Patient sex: M
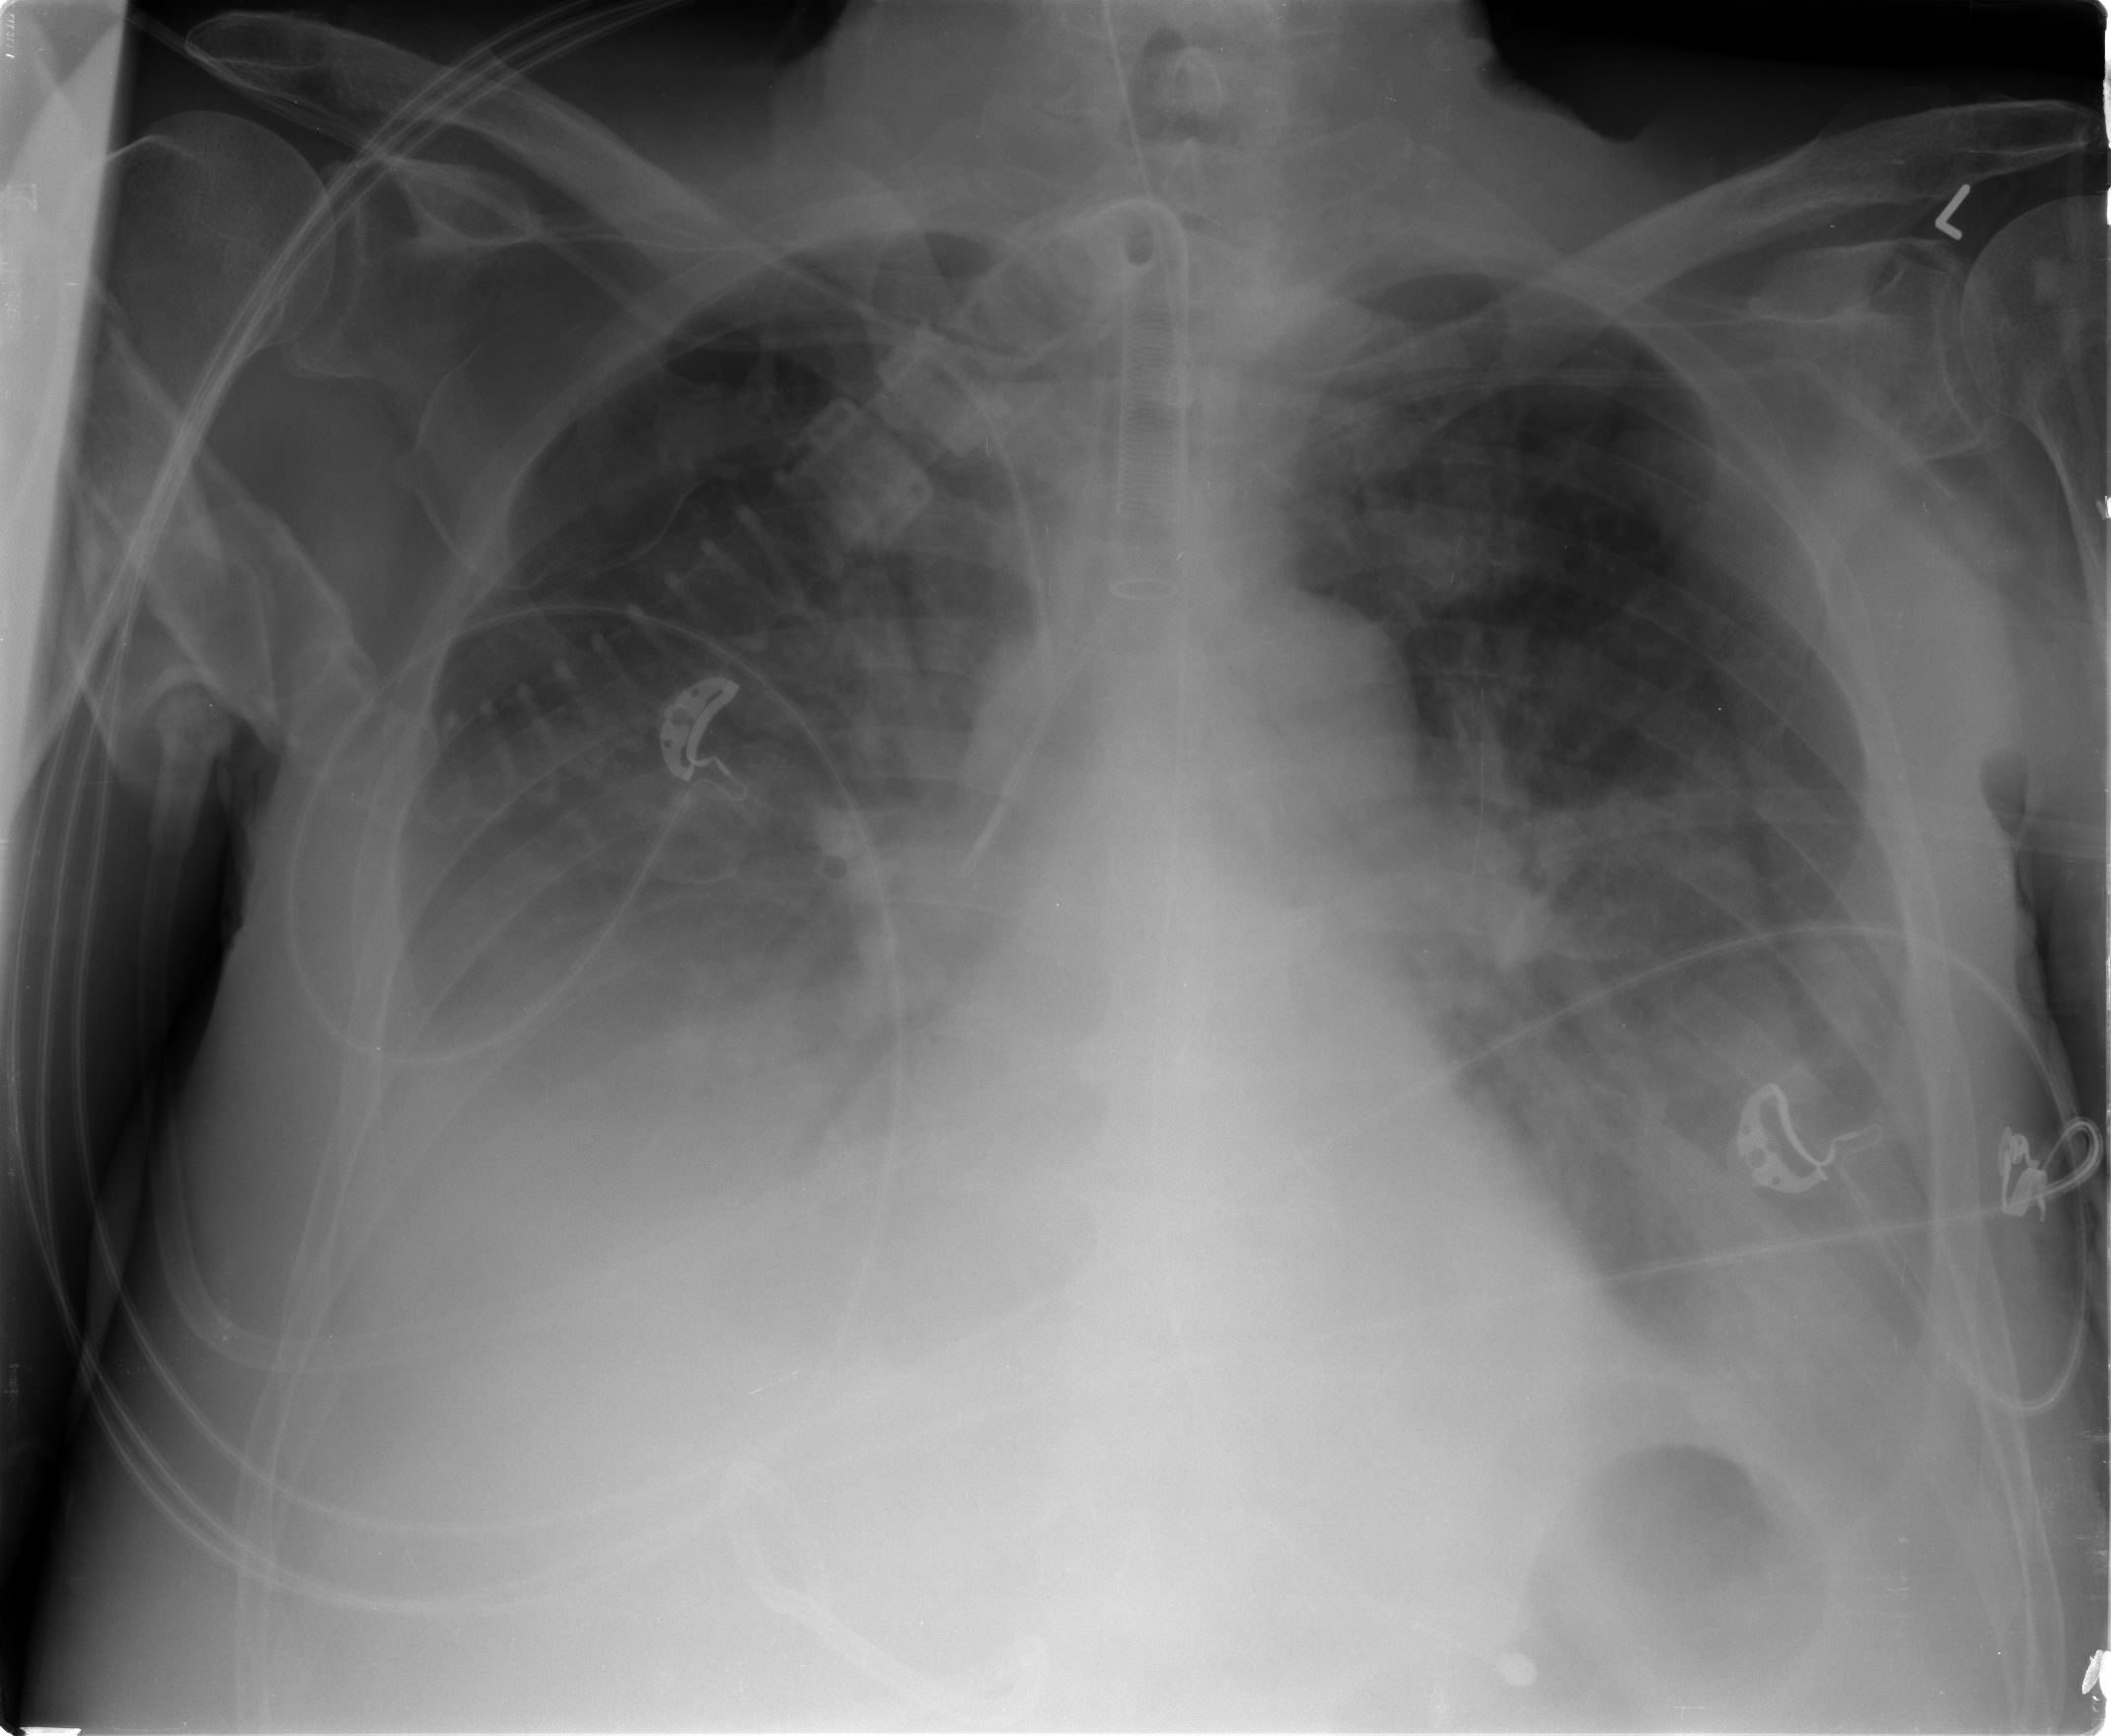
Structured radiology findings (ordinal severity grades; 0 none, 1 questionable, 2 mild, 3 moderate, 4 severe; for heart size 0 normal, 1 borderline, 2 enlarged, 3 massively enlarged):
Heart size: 0
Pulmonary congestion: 2
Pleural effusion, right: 3
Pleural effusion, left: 2
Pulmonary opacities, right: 2
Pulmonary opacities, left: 2
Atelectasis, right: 3
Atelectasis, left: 2